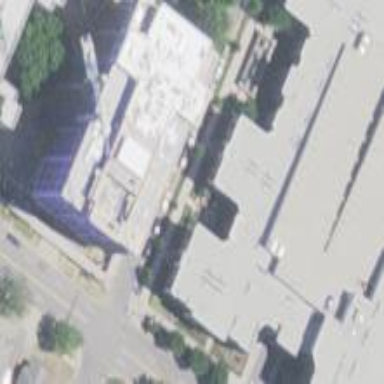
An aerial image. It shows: Office building.